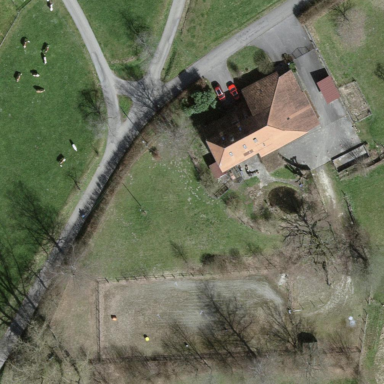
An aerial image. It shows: Farmyard area.